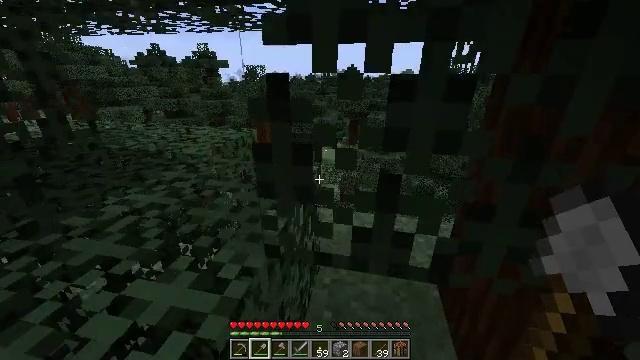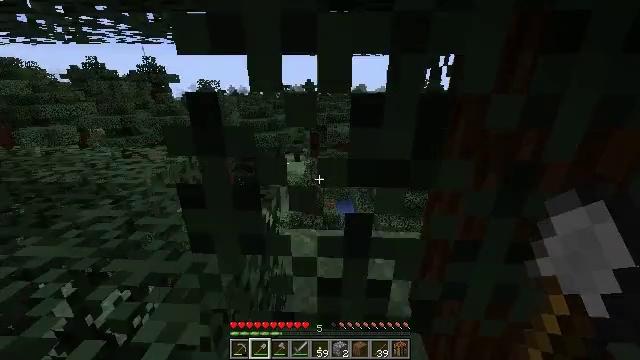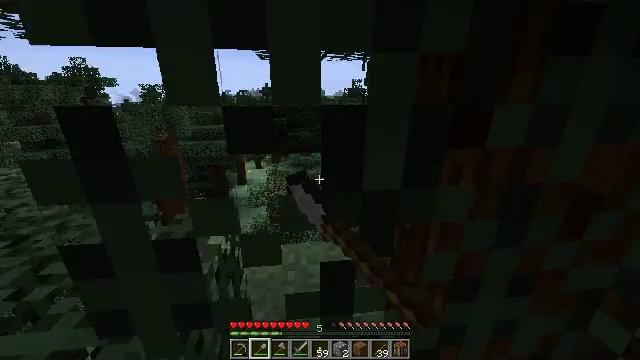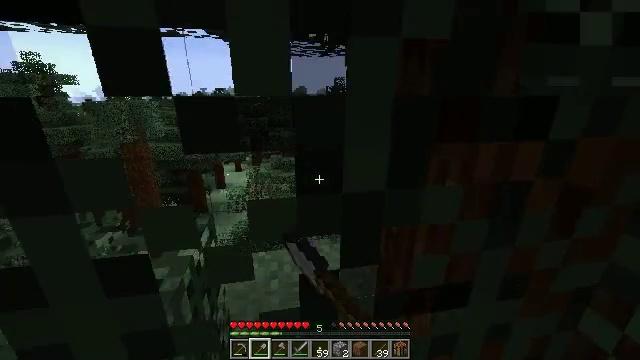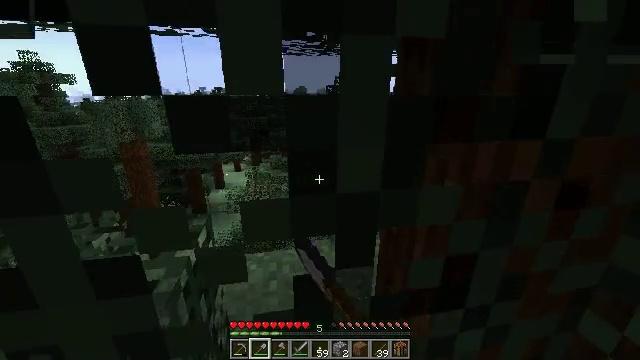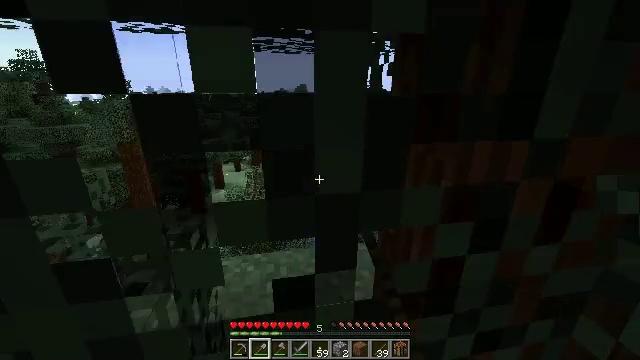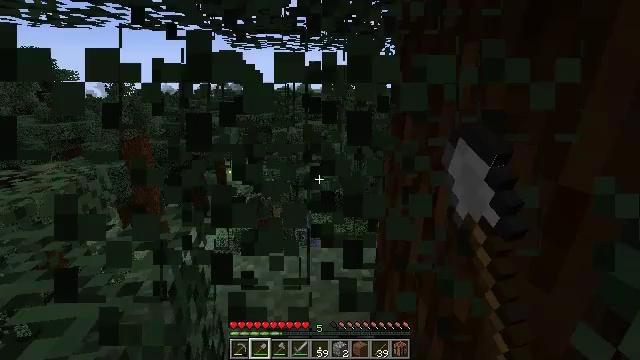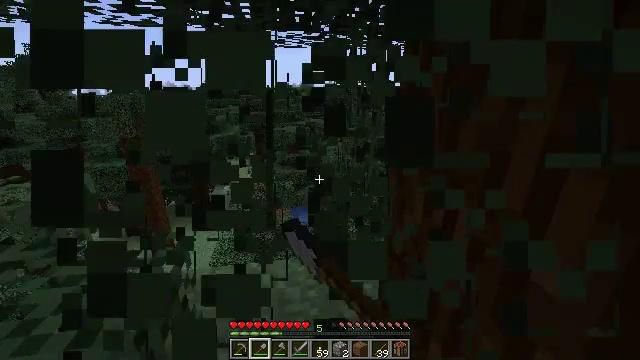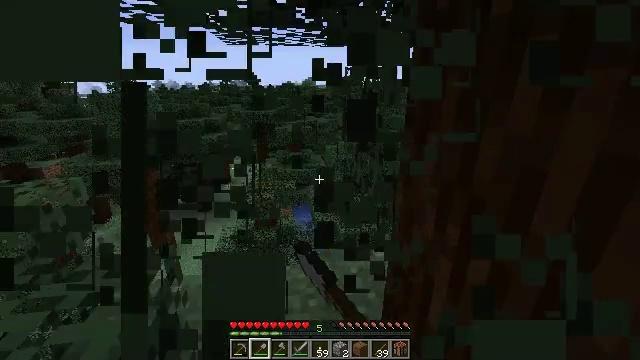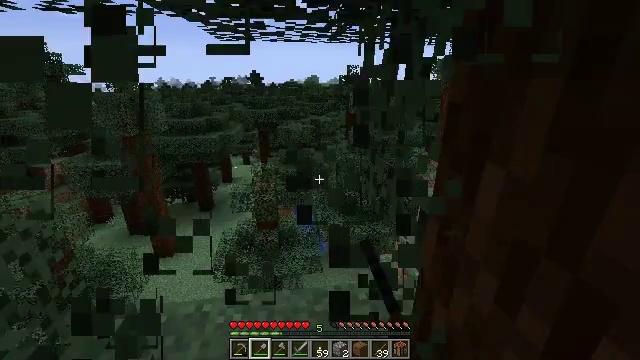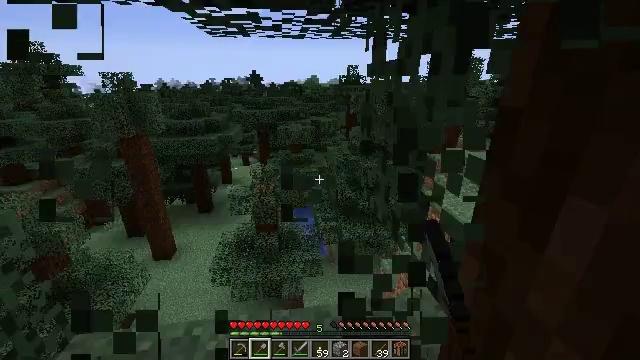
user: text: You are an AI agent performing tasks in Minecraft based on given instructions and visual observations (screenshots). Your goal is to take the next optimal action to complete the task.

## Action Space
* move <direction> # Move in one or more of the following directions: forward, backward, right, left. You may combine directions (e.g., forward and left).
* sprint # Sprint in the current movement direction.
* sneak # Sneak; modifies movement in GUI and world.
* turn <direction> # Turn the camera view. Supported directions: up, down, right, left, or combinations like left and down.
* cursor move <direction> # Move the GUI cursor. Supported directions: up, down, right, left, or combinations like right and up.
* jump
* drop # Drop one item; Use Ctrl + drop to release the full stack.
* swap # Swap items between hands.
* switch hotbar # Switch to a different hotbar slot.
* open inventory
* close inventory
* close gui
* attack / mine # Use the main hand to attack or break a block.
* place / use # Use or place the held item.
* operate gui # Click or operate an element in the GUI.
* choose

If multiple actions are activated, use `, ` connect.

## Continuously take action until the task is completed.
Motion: motion action
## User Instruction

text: Collect spruce leaves for landscaping.
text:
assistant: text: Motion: move forward and move left, sprint, turn right and up, attack / mine
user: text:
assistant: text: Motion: move forward, turn right and up, attack / mine
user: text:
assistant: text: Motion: move forward, turn right, attack / mine
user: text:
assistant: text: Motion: move forward, attack / mine
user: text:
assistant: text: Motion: move forward, attack / mine
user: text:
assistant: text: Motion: move forward, attack / mine
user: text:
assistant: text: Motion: move forward, attack / mine
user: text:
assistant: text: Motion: move forward, attack / mine
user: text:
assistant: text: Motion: move forward, attack / mine
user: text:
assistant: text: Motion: move forward, attack / mine
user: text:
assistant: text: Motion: attack / mine